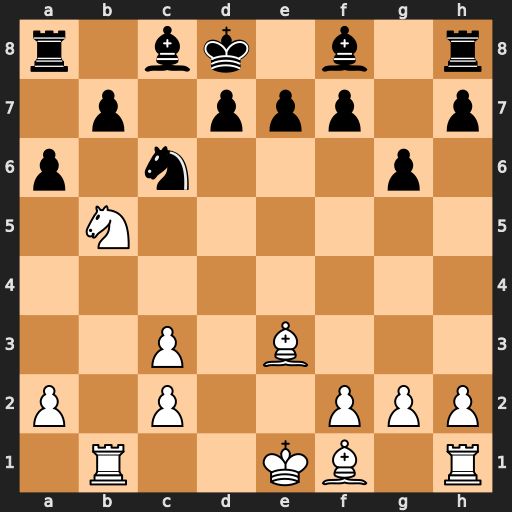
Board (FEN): r1bk1b1r/1p1ppp1p/p1n3p1/1N6/8/2P1B3/P1P2PPP/1R2KB1R
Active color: w
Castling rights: K
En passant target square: -
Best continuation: Bb6+ Ke8 Nc7+